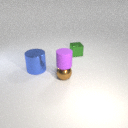
small brown metal sphere in front of large blue metal cylinder